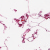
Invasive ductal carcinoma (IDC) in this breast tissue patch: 0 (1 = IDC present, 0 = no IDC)